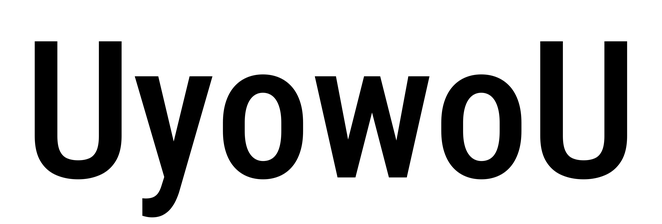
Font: Roboto_Condensed_Medium